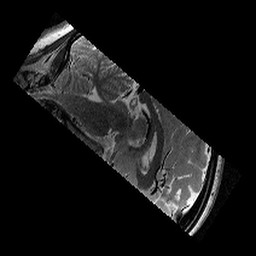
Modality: T2w
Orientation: sagittal
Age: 14
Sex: female
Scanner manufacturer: siemens
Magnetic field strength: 3 T
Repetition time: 9.23 s
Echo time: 0.067 s